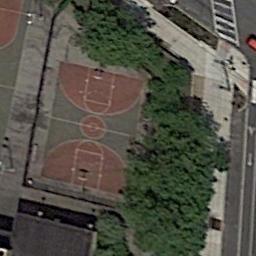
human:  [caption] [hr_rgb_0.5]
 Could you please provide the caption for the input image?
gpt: There is a basketball court surrounded by trees next to a road .

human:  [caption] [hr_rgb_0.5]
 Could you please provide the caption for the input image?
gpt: There are many trees beside the basketball court .

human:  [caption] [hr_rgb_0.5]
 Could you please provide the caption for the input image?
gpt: The basketball court is surrounded by two roads,With buildings and trees nearby .

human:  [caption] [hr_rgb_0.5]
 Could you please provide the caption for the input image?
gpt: A basketball court surrounded by some trees and a sport area beside .

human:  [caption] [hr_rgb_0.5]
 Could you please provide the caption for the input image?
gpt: Many trees are near the basketball court .